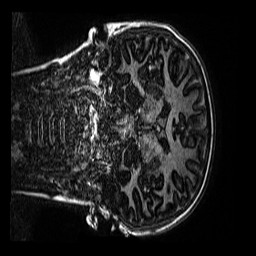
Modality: MP2RAGE
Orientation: coronal
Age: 9
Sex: male
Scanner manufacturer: siemens
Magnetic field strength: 3 T
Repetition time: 4 s
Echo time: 0.00299 s